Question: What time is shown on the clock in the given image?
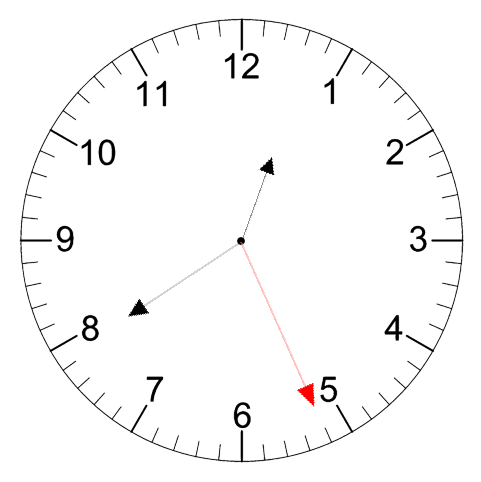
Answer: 12:39:26